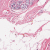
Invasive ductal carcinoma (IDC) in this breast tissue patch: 0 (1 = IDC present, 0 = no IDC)